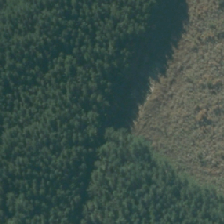
Land cover: harvested_forest